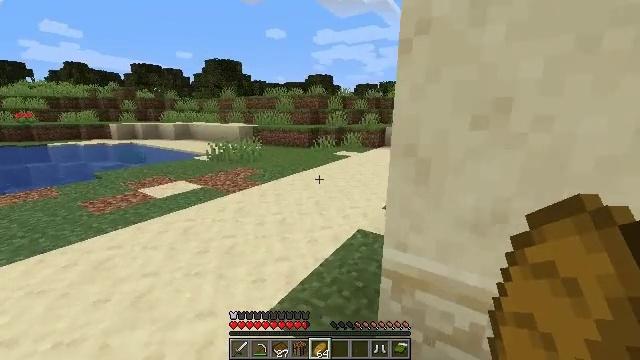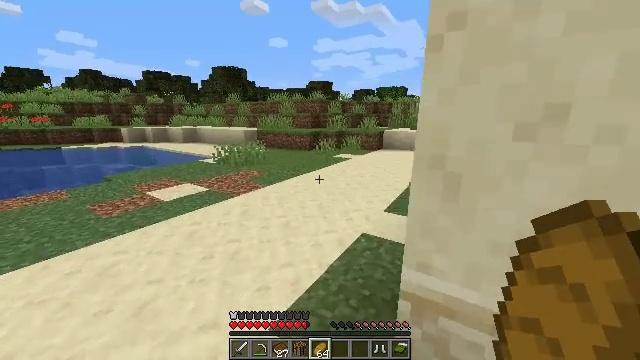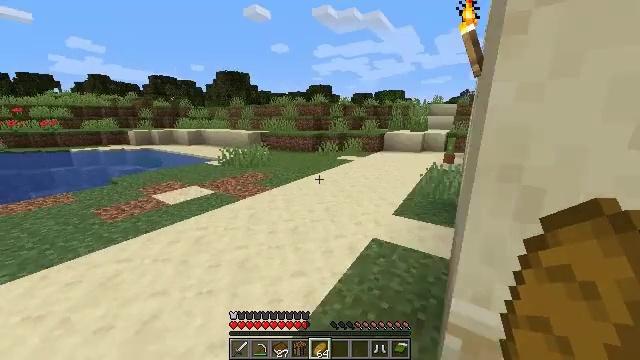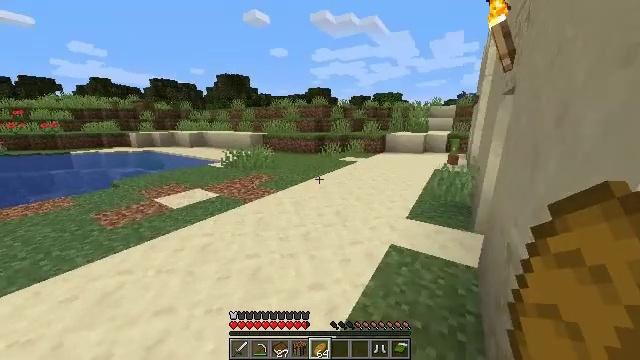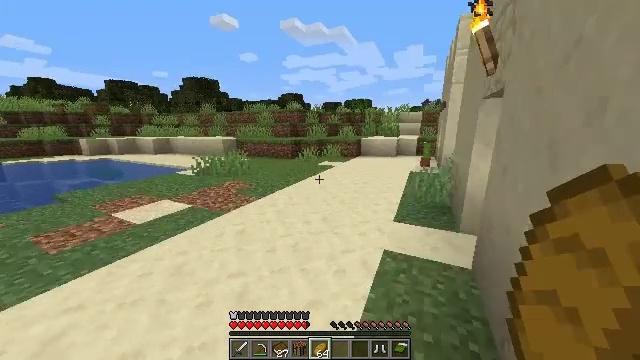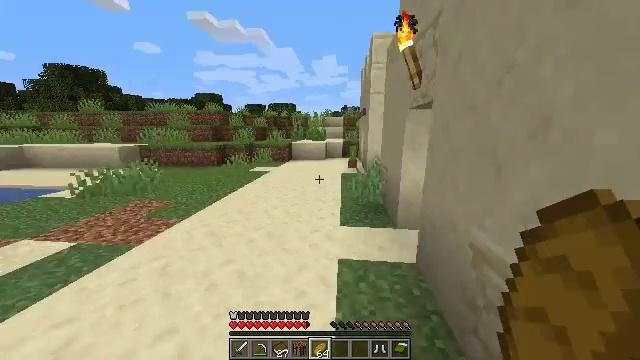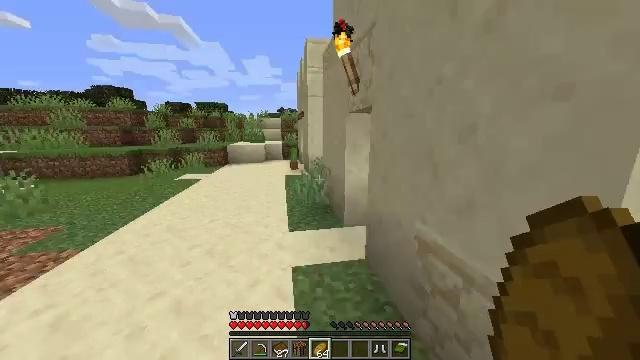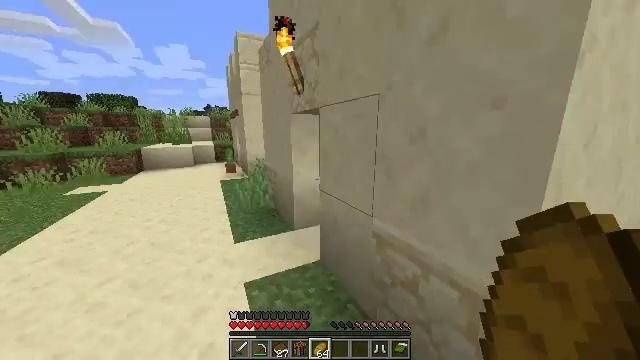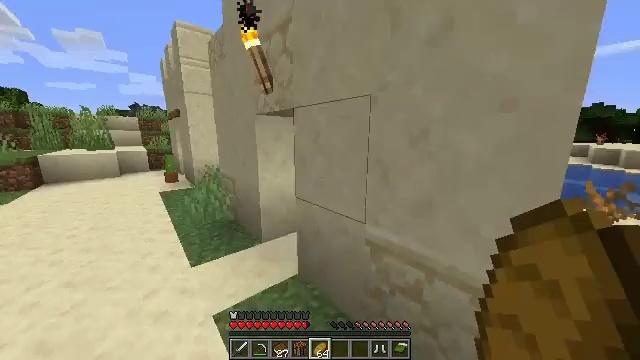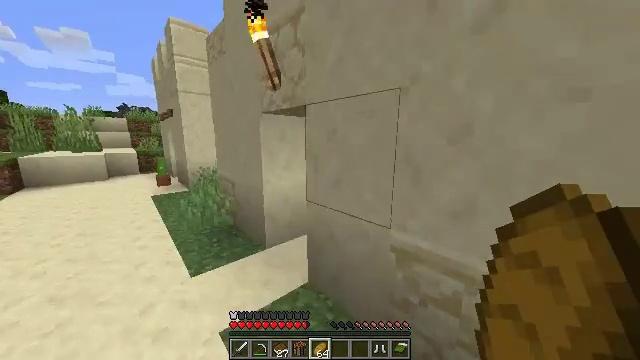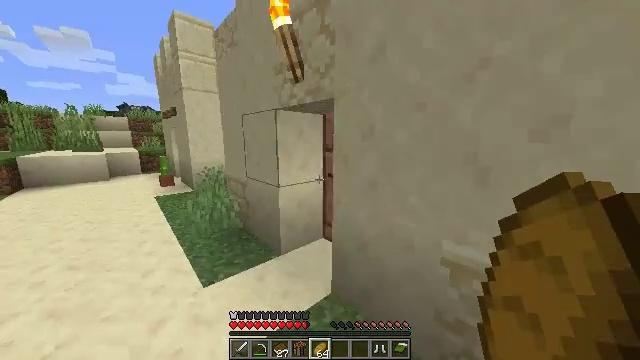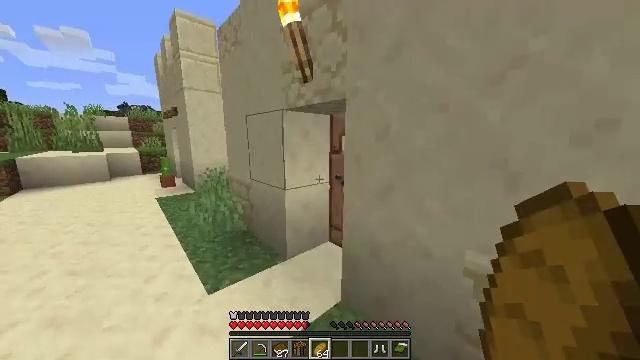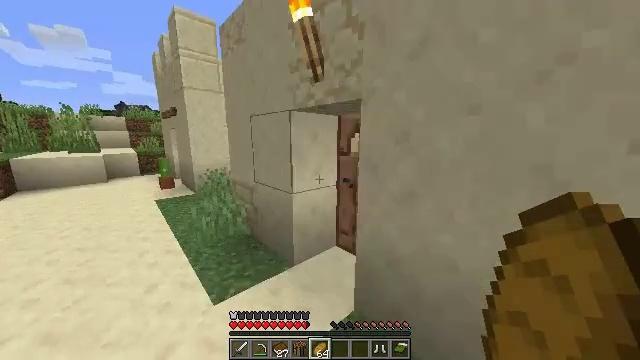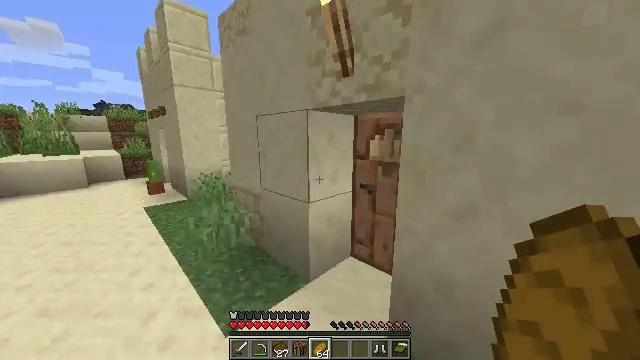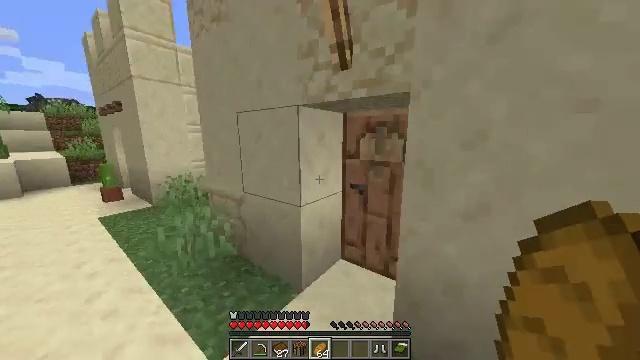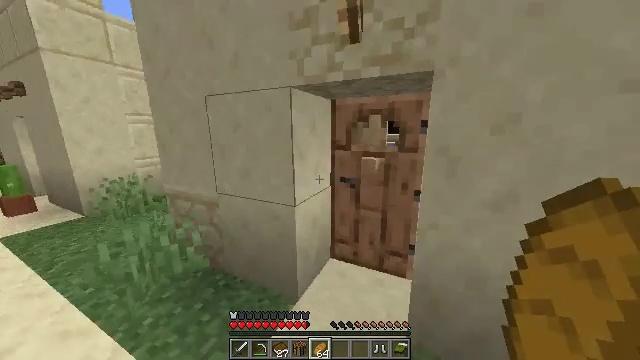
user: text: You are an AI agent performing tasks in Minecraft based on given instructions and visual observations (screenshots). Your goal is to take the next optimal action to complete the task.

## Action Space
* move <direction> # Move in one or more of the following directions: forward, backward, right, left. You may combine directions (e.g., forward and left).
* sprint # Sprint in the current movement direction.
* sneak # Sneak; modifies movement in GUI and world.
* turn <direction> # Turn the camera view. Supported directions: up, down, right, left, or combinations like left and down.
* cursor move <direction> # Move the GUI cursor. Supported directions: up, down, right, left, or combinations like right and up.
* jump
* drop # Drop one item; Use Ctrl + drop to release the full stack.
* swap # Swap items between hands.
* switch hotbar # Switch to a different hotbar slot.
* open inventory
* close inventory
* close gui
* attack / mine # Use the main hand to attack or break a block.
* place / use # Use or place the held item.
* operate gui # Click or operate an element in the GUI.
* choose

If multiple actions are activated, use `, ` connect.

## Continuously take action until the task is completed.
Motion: motion action
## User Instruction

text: Remove the potted cactus from its pot.
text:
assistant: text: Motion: move forward and move left, sprint
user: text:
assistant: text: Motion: move forward and move left, sprint
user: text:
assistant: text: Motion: move forward and move left
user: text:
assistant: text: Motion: move forward and move left, turn right and up
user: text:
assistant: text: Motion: move forward and move left, turn right
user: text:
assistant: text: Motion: move forward and move left, turn right
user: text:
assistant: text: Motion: move forward and move left, turn right
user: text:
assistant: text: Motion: move forward and move left, turn right
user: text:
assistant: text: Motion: move forward and move left, turn right
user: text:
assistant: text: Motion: move forward and move left
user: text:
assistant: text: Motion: move forward and move left
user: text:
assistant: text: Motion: move forward and move left
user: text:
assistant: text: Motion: move forward and move left, turn right
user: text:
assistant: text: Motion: move forward and move left, turn right
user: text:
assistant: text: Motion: move forward and move left, turn right and down
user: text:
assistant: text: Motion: move forward and move left, turn right and down
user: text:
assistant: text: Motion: move forward, turn right and down
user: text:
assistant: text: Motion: turn right
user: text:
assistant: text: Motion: no_op
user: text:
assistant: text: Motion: move forward, use / place
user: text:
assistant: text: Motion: move forward, use / place
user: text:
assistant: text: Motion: move forward, use / place
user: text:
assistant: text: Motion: move forward and move right
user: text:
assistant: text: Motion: move forward and move right
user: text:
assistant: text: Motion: move forward and move right
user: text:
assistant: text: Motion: move forward and move right, turn left
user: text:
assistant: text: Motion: move forward and move right, turn left
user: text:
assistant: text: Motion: move forward and move right, turn left and down
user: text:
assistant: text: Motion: move forward and move right
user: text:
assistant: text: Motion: move forward, turn right and down